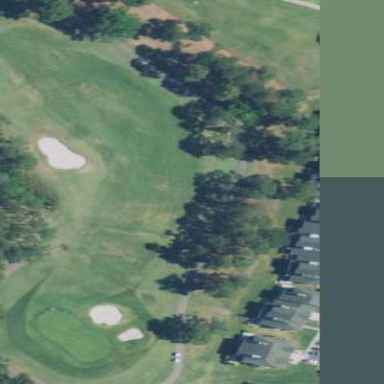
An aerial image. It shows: Golf fairway surrounded by grass.